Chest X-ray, AP view. Patient: 38 years old, sex F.
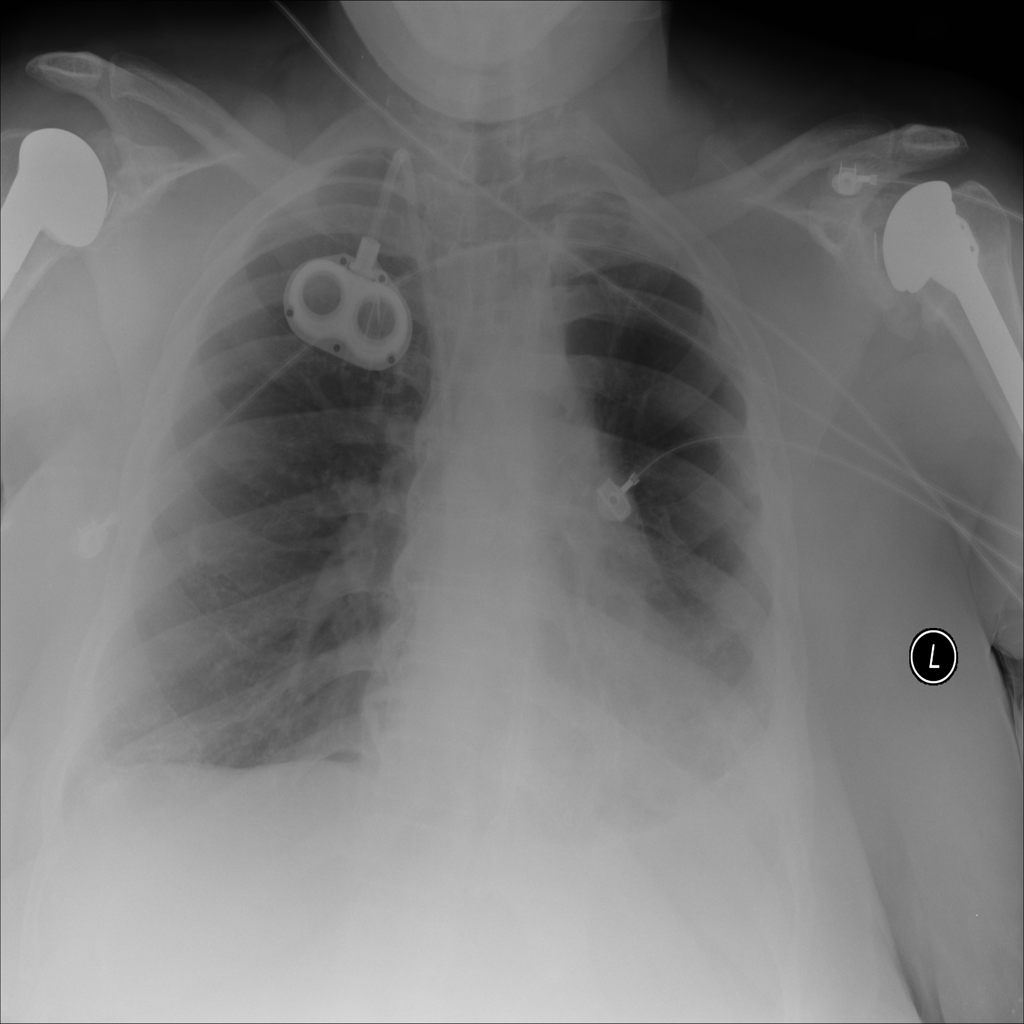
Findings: No Finding